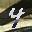
Label: 4